九年级 · 度量几何学
如图, $\angle A=90^{\circ}, A B=A C, B C=20$, 四边形 $E F G H$ 是 $\triangle A B C$ 的内接矩形, 如果 $E F$ 的长为 $x$, 矩形 $E F G H$ 的面积为 $y$, 则 $y$ 与 $x$ 的函数关系式为 . $\qquad$

    （第 18 题）


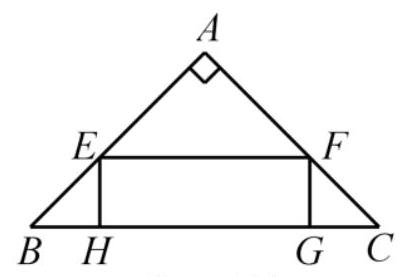
答案:  $y=-\frac{1}{2} x^{2}+10 x$

解析: 根据题意可得 $\triangle B E H, \triangle C F G$ 是等腰直角三角形, 得出 $B H=E H=C G=G F$, 进而根据矩形的面积即可求解.

【详解】 $\because \angle A=90^{\circ}, A B=A C$,

$\therefore \angle B=\angle C=45^{\circ}$.

$\because$ 四边形 $E F G H$ 是 $\triangle A B C$ 的内接矩形,

$\therefore \angle E H B=\angle F G C=90^{\circ}, \quad E H=F G, \quad E F=H G$,

$\therefore \angle B E H=\angle C F G=45^{\circ}$,

$\therefore B H=E H=C G=G F$.

$\because B C=20, E F=x$,

$\therefore B C-H G=B C-E F=20-x$,

$\therefore B H=E H=C G=G F=\frac{1}{2}(B C-H G)=10-\frac{1}{2} x$,

$\therefore y=x\left(10-\frac{1}{2} x\right)=-\frac{1}{2} x^{2}+10 x$.
故答案为: $y=-\frac{1}{2} x^{2}+10 x$.

【点晴】本题考查了列二次函数关系式, 熟练掌握矩形的性质是解题的关键.